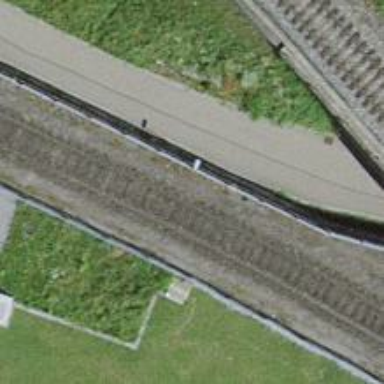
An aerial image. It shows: Railway spur service.